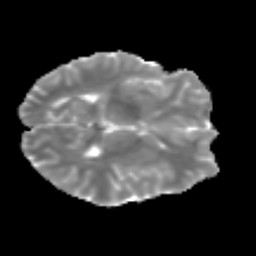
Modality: MD
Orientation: axial
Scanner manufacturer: siemens
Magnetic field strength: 3 T
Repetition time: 3.6 s
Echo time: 0.092 s